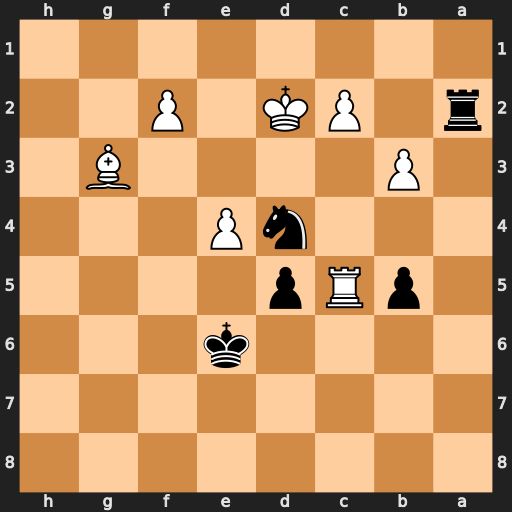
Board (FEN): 8/8/4k3/1pRp4/3nP3/1P4B1/r1PK1P2/8
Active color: b
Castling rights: -
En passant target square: -
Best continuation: Nxb3+ Kc3 Nxc5